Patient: sex F, age 73
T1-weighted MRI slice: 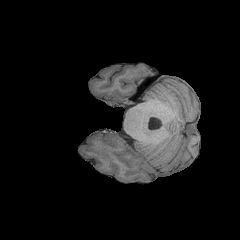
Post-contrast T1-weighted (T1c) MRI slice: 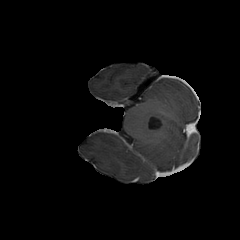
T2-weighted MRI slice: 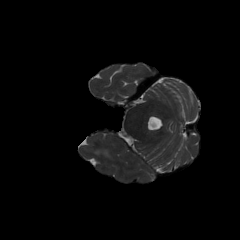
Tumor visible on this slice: yes
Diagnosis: Glioblastoma, IDH-wildtype
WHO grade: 4